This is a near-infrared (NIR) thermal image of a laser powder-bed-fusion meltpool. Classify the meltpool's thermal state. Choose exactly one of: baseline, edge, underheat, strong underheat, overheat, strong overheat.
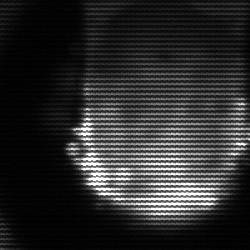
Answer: baseline